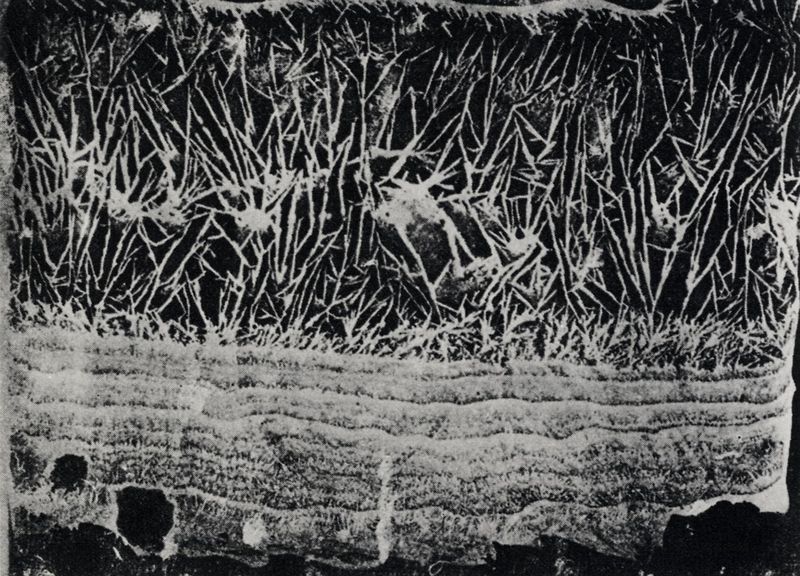
Titel: Photogramm von Kristallisationen, Dornach
Künstler: August Strindberg
Standort: Stockholm
Institution: Kunglia Bibliothek
Schlagwörter: schwarz, weiss, gras, muster, erde, gräser, gebüsch, stoff, saum, blatt, pflanzen, wellen, schichten, linien, people, white, black, gray, grey, yellow, flowers, pattern, patterns, picture, print, striche, foto, fotografie, kante, schnitt, schwarzweiss, loch, stängel, skin, tree, struktur, sand, trees, grass, river, plants, fäden, drawing, gewebe, black and white, etching, graphic, line, roots, photo, abstract, weberei, dirt, leaves, ground, close up, angles, lines, cloth, farm, branches, beschädigt, soil, lightning, getrocknet, land, structure, cut, barren, stick, photograph, photography, layers, weeds, bold, earth, mud, sticks, levels, strange, ethereal, frost, something, phot, negative, web, blac, rows, frog, cell, spines, odd, hole, diffuse, 1947, burnt, colorless, scratch, tags, twigs, stems, jagged, divided, holes, leinwand, microscope, blades, strach, mikroskop, \holes, developed, graphisc, photoraph, sample, cells, specimen, magnified